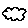
Label: cloud